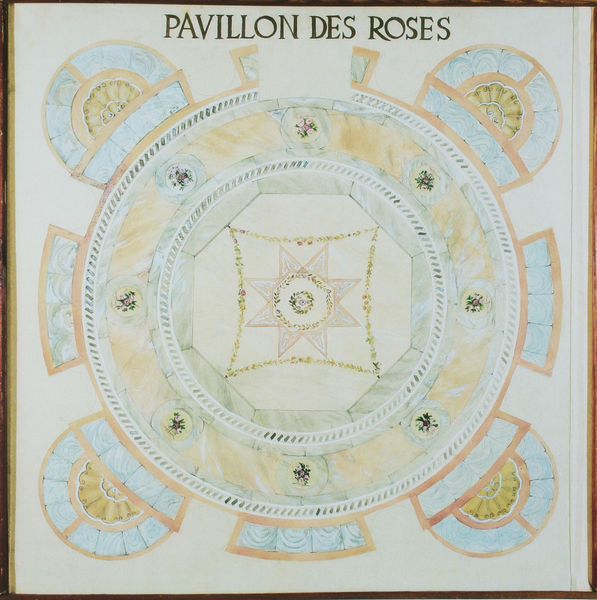
Titel: Entwurf dür die Bemalung des Fußbodens des Runden Saales im Rosenpavillon
Künstler: Anatoli Treskin
Standort: St. Petersburg
Institution: Schloss Pawlowsk
Schlagwörter: blau, weiß, gelb, blume, blumen, hell, mitte, skizze, tisch, rose, muster, decke, rosa, kreis, rund, bogen, stern, entwurf, apricot, rosette, plan, zentrum, pavillon, grundriss, deckenmalerei, ordnung, planung, planskizze, deckenentwurf, rosenpavillon, roses